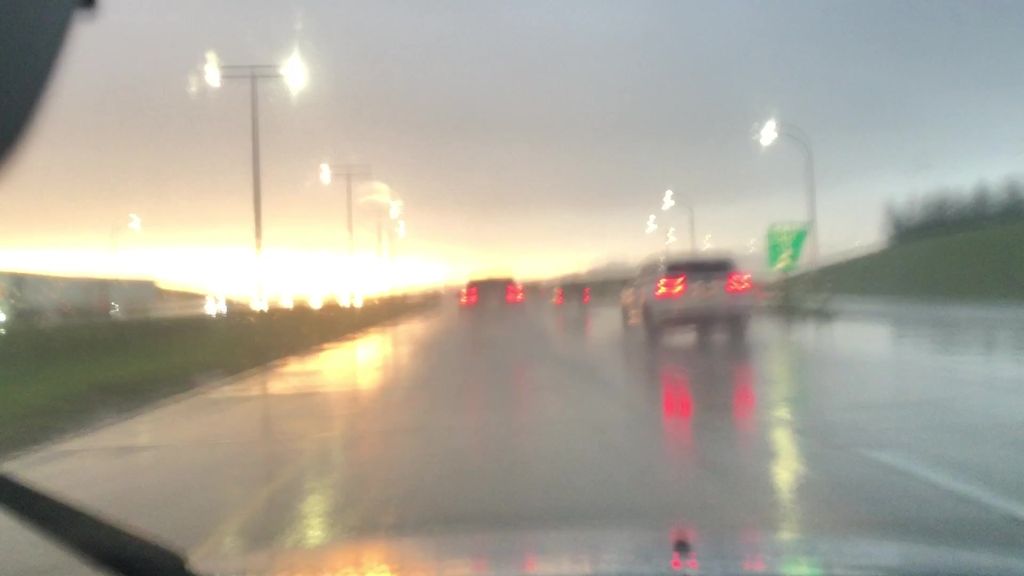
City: edmonton